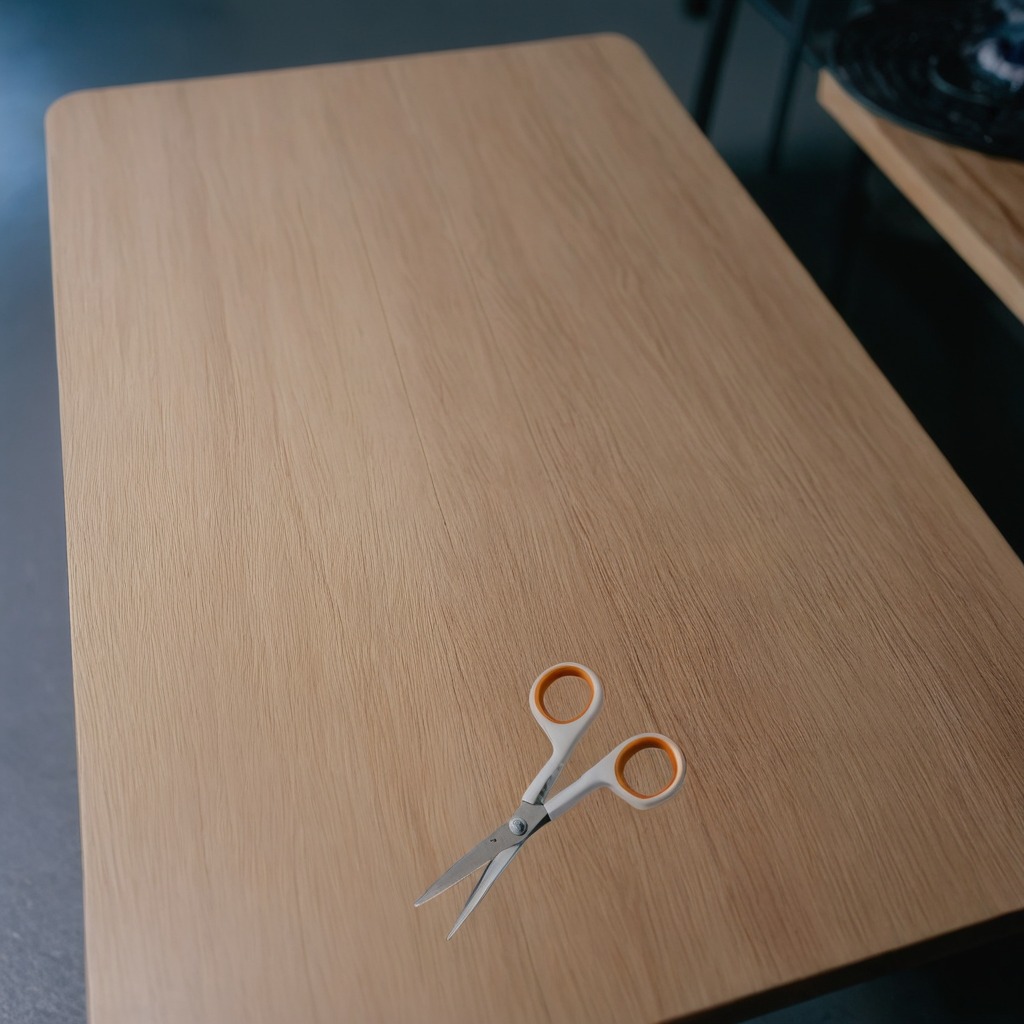
A scissor is lying on the table.